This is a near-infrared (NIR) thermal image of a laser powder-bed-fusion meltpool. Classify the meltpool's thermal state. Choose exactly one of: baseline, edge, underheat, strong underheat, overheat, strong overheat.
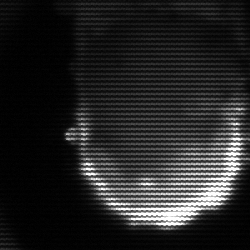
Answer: baseline